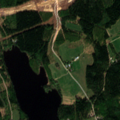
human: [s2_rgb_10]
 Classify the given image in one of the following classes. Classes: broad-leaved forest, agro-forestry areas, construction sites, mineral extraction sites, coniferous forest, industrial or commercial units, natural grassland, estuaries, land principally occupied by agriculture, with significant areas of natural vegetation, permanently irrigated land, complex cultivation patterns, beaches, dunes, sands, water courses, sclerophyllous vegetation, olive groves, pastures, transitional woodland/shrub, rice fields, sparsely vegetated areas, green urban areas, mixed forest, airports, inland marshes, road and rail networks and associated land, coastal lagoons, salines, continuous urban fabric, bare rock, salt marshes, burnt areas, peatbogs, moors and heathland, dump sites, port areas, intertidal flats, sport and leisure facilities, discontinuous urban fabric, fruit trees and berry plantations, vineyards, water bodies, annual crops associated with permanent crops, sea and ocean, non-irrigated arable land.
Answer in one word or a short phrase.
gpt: non-irrigated arable land, land principally occupied by agriculture, with significant areas of natural vegetation, coniferous forest, mixed forest, water bodies